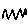
Label: zigzag